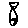
Label: fish